Interaction volume radius: 10 \u00c5
Interaction volume height: 15 \u00c5
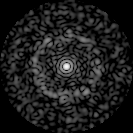
Disorder parameter: 0.8234